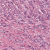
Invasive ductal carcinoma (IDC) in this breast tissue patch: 1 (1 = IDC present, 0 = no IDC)